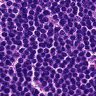
Metastatic tissue present: no